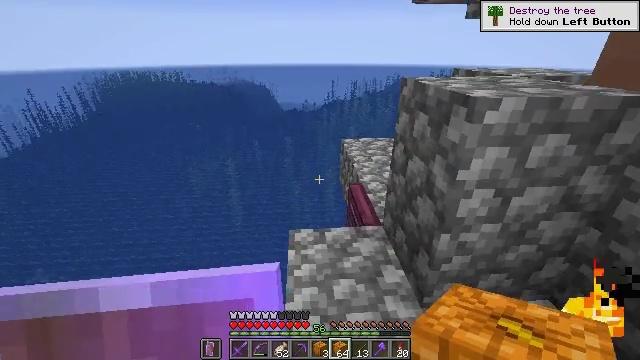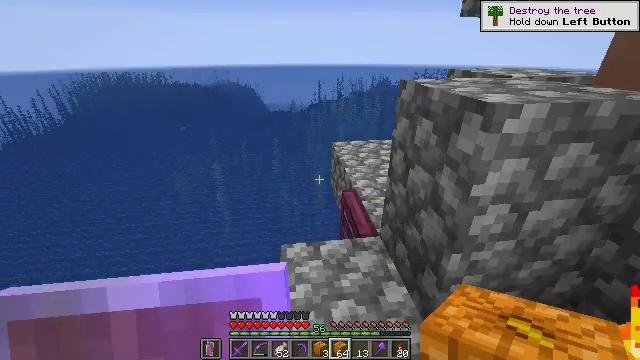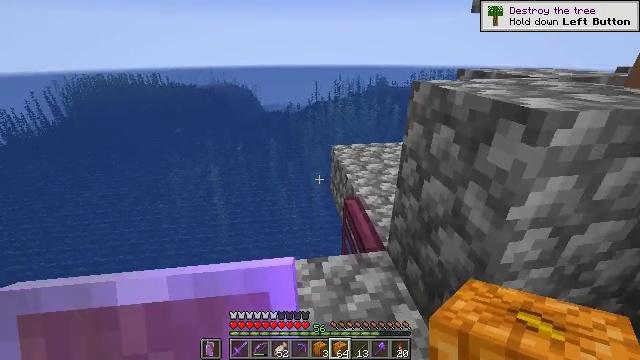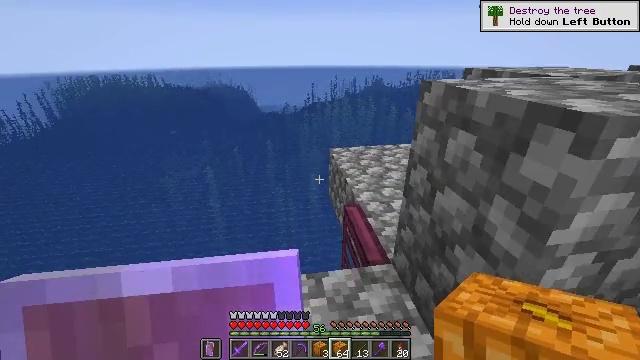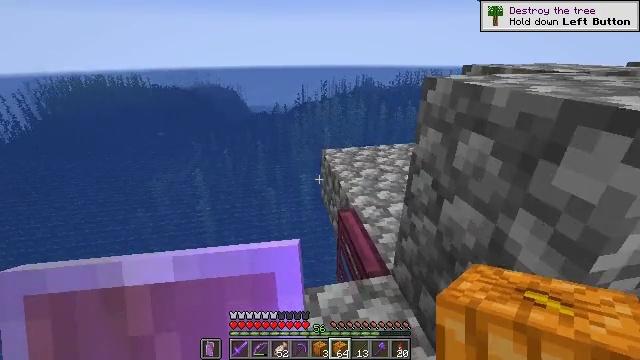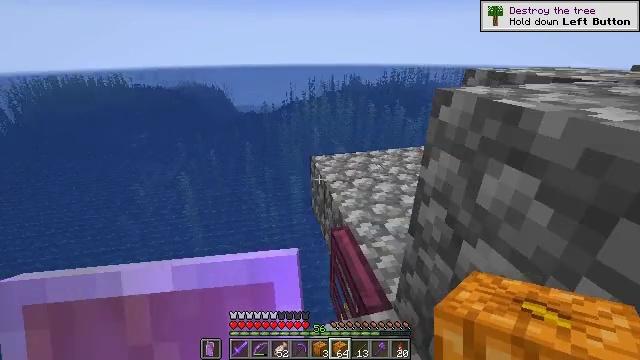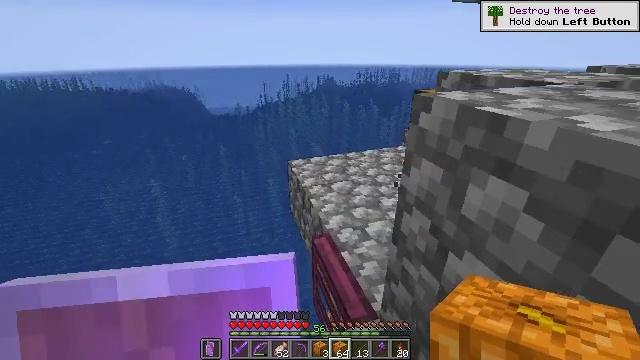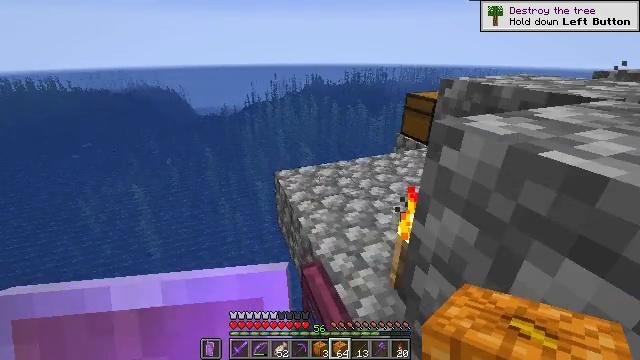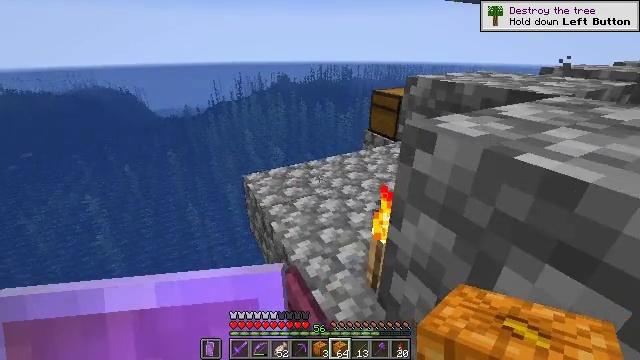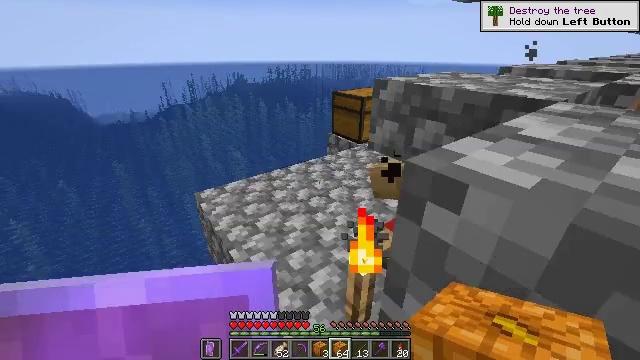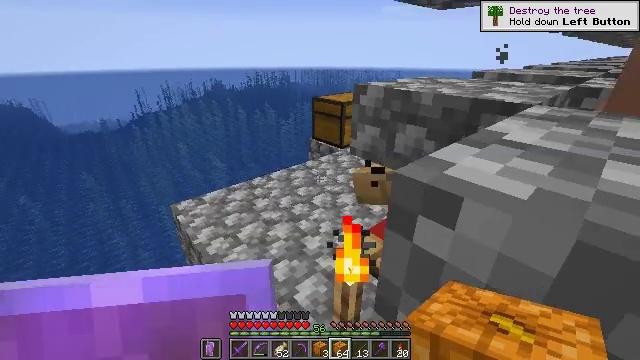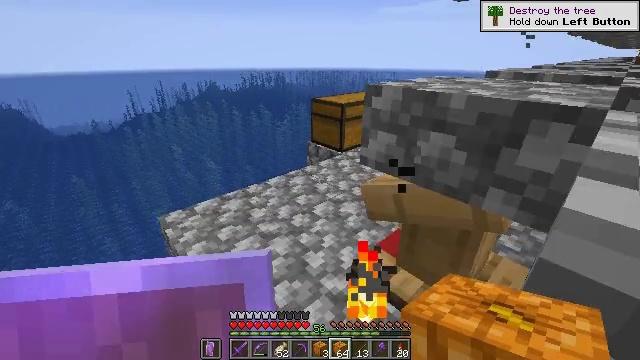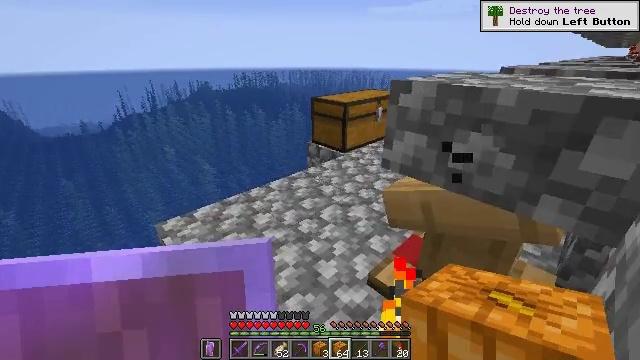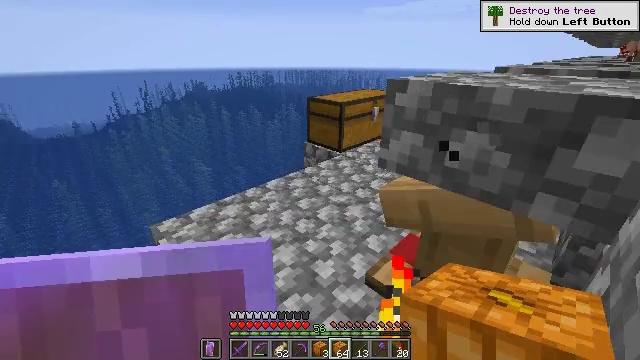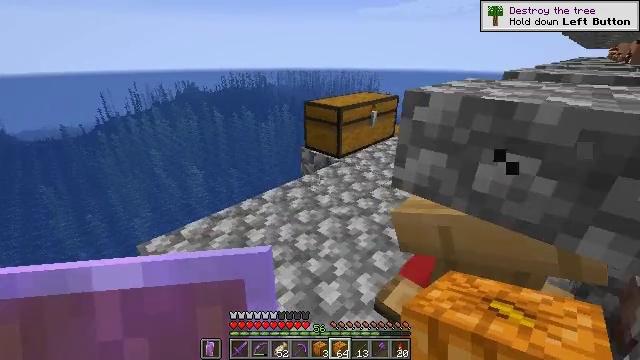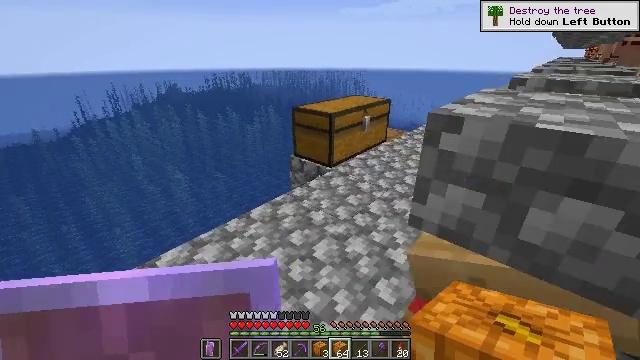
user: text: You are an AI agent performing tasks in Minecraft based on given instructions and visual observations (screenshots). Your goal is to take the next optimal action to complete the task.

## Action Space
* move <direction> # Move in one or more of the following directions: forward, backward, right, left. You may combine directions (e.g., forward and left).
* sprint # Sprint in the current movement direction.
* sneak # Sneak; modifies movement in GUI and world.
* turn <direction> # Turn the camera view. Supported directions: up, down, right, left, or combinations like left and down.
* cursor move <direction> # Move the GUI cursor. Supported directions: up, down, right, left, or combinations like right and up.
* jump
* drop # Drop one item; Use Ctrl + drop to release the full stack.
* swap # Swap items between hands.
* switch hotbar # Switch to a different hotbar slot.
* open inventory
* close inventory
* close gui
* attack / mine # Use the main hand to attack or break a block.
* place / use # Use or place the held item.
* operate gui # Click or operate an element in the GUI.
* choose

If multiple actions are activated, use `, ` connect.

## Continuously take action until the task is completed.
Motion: motion action
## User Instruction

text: In the crafting table, craft some paper.
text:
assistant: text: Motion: move forward, turn right
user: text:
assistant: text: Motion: move forward
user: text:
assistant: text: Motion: move forward
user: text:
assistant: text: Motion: move forward, turn right
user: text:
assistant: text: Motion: move forward, turn right
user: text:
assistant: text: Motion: move forward, turn right
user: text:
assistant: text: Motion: move forward, turn right
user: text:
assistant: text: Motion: move forward, turn right
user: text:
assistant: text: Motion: move forward, turn right
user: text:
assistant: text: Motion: move forward, turn right and up
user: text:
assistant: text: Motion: move forward, turn right
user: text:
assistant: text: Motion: move forward, turn right
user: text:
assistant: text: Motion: move forward
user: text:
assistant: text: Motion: move forward, turn right
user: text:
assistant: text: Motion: move forward, turn right
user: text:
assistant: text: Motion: move forward, turn right
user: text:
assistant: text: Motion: move forward, turn right
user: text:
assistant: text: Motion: move forward, turn right
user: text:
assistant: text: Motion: move forward, turn right
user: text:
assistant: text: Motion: move forward
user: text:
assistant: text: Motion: move forward
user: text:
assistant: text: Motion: move forward
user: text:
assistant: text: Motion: move forward
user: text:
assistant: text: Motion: move forward
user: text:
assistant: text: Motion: move forward
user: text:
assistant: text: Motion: move forward and move right
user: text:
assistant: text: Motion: move forward and move right, turn left
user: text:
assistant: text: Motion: move forward and move right, turn left and down
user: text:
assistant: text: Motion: move forward and move right, turn left and down, use / place
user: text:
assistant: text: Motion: move forward and move right, turn left and down, use / place